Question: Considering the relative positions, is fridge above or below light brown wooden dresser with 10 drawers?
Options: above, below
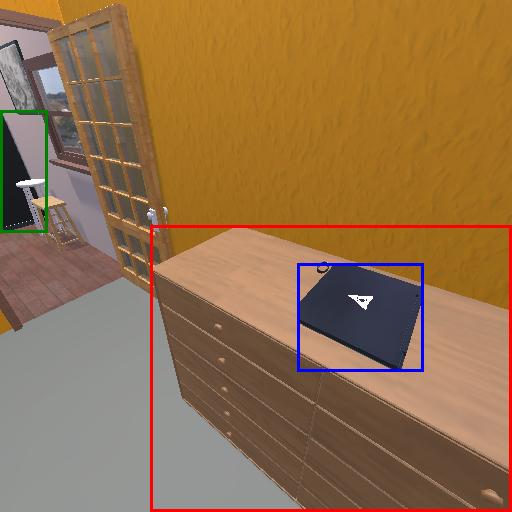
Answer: above